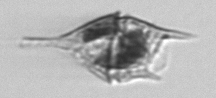
Label: Tripos_lineatus